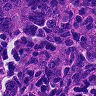
Metastatic tissue present: yes